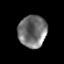
Tissue: prostate
Cell type: T cells
Senescence score: 0.225
Nuclear area (px): 894
Mean DAPI intensity: 113.99